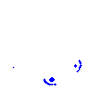
Particle: pion